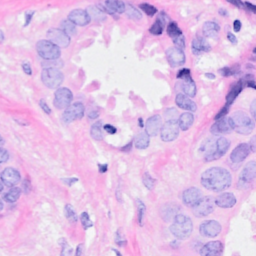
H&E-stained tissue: Breast